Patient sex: M
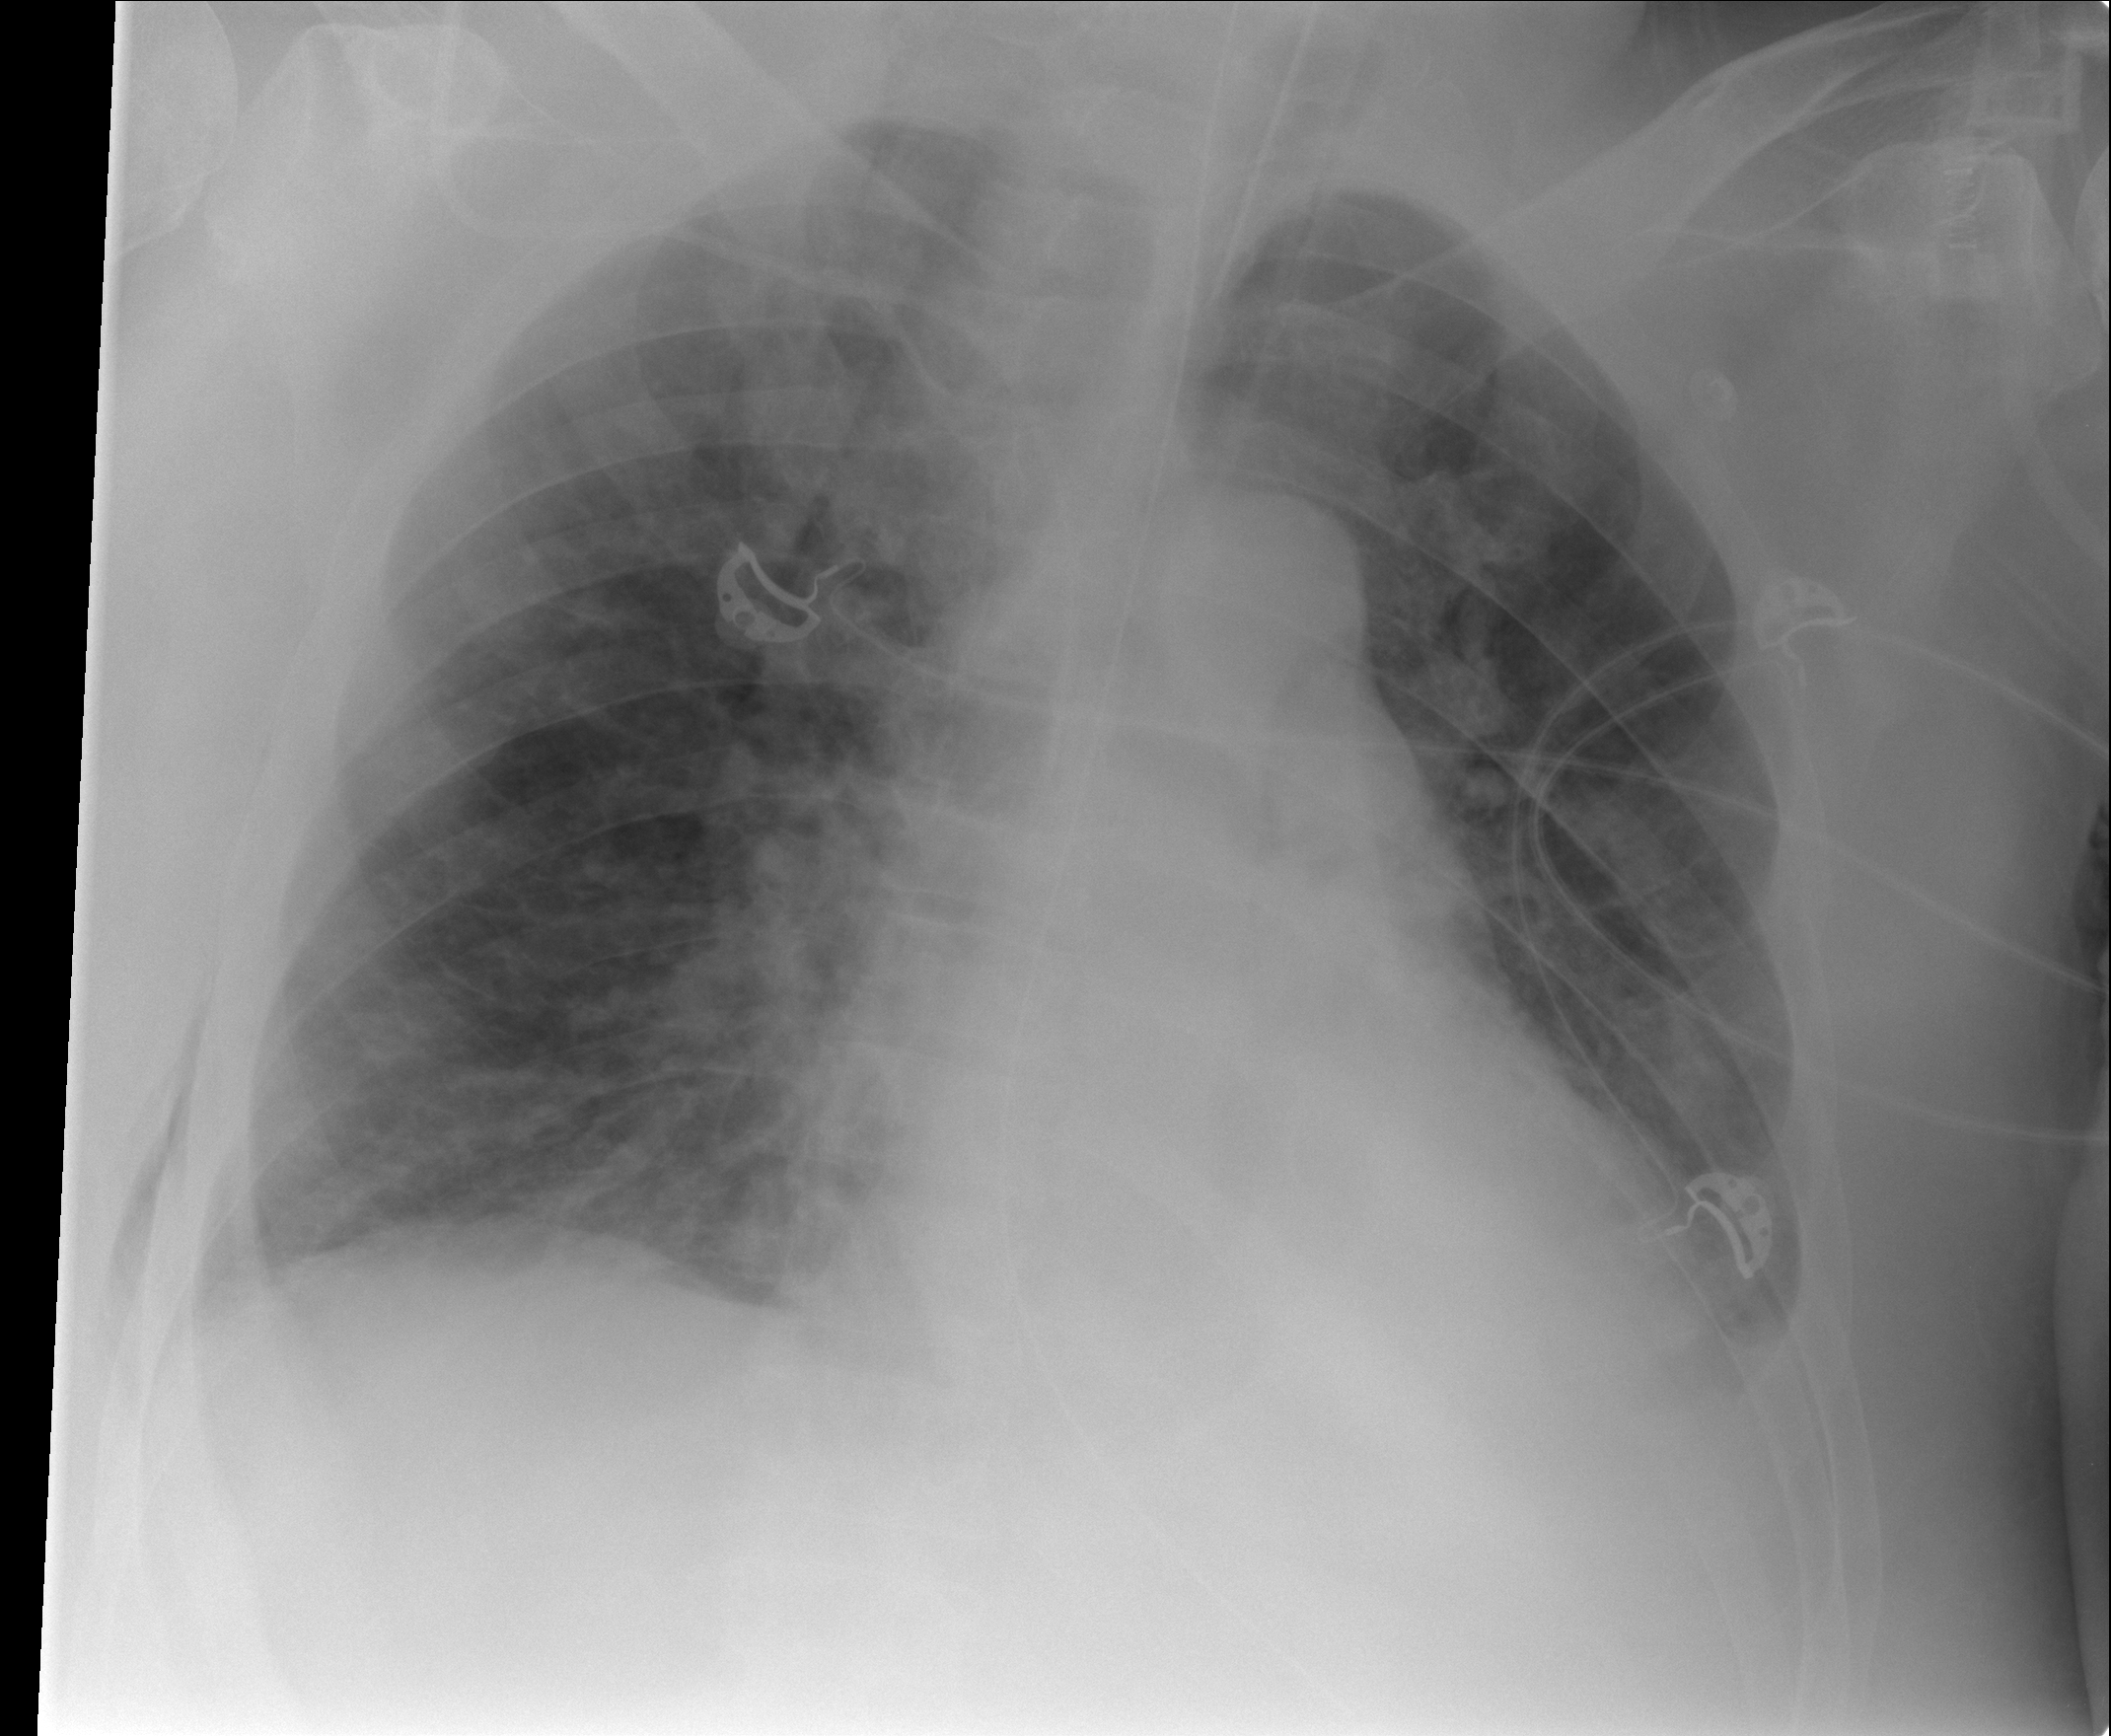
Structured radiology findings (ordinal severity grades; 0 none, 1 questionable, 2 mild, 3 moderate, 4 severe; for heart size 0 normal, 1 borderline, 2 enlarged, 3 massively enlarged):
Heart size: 0
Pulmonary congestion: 2
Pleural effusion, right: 1
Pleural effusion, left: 2
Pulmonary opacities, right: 0
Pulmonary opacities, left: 0
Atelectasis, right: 2
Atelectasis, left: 2